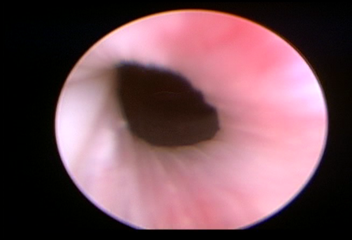
Modality: WLC
Class: Normal mucosa
Bladder cancer association: No